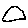
Label: triangle